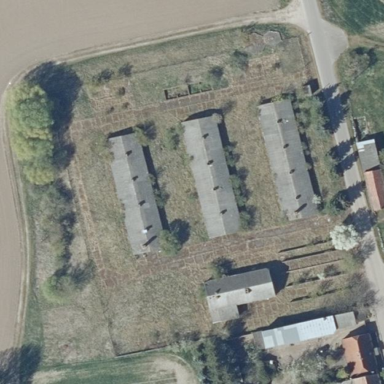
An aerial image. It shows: Farmyard area.